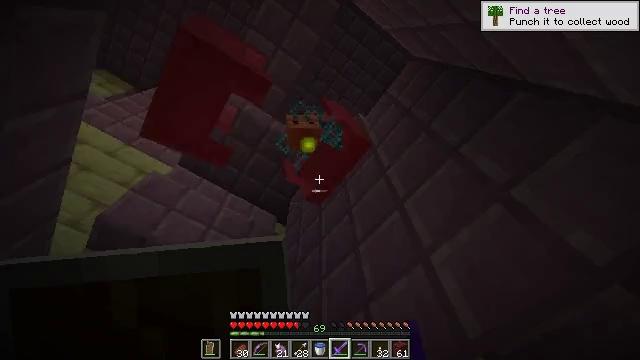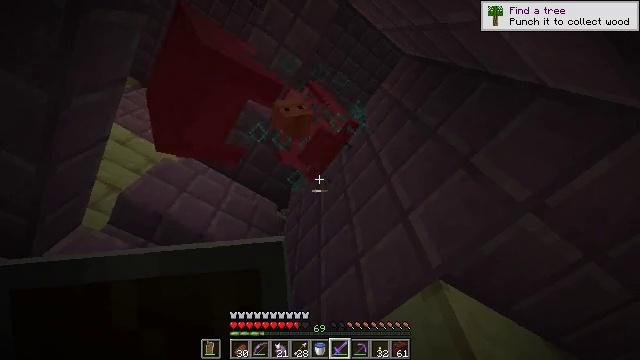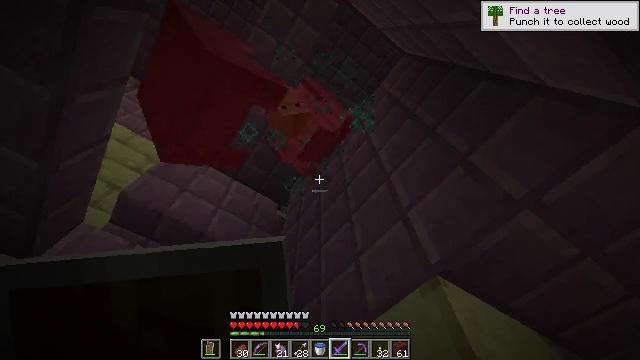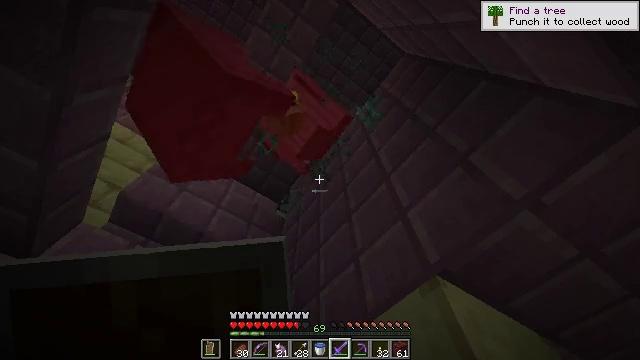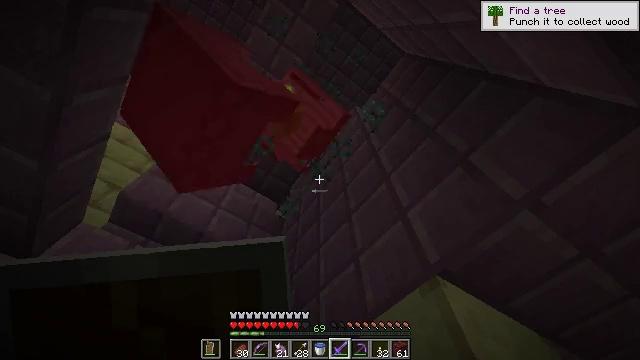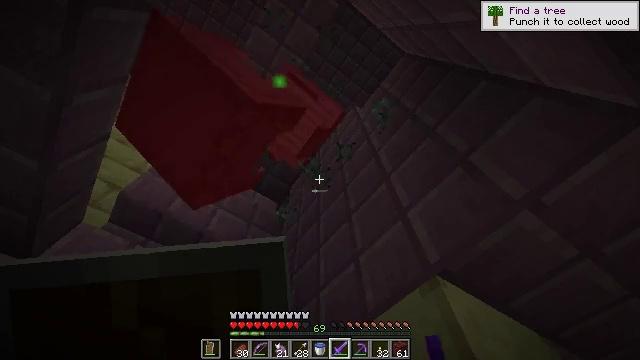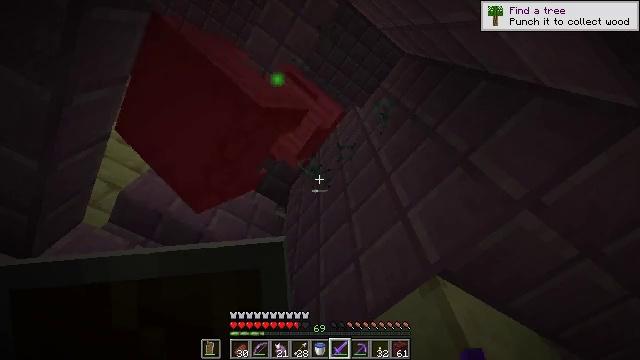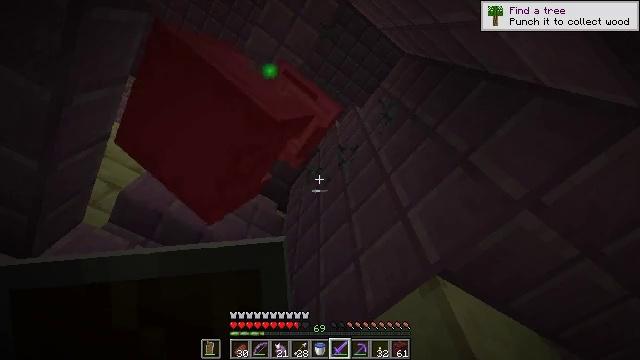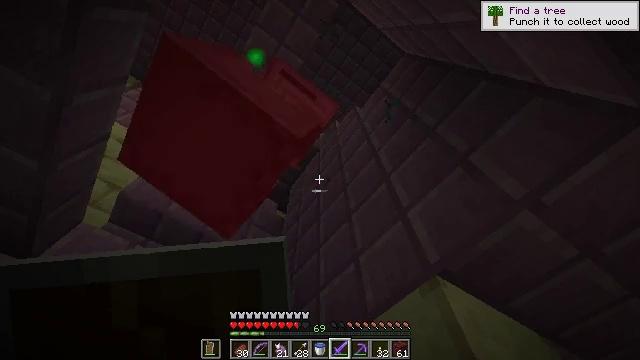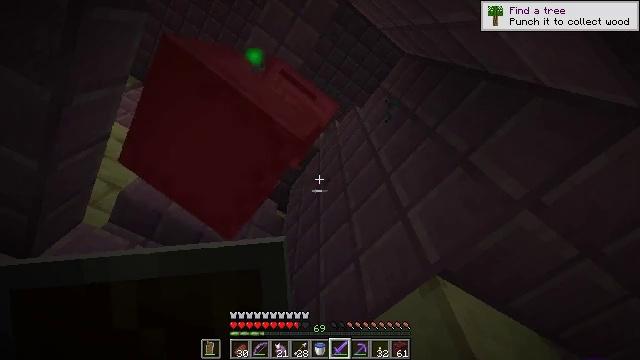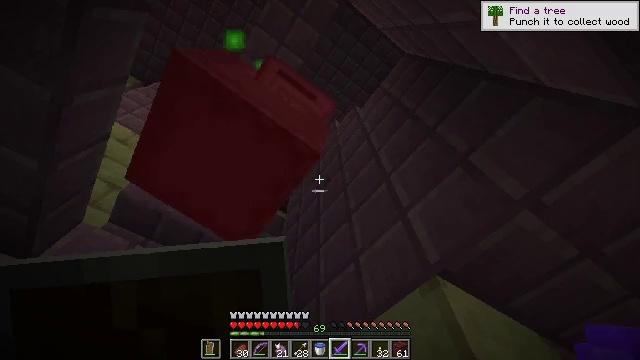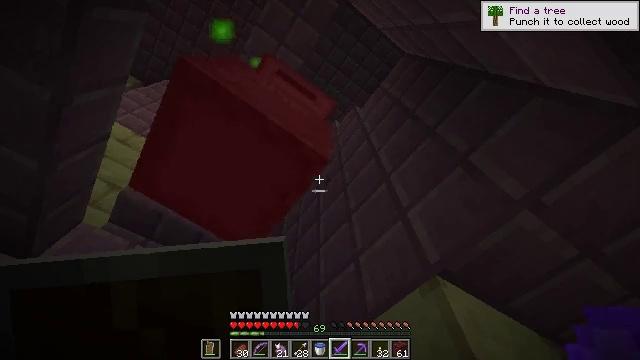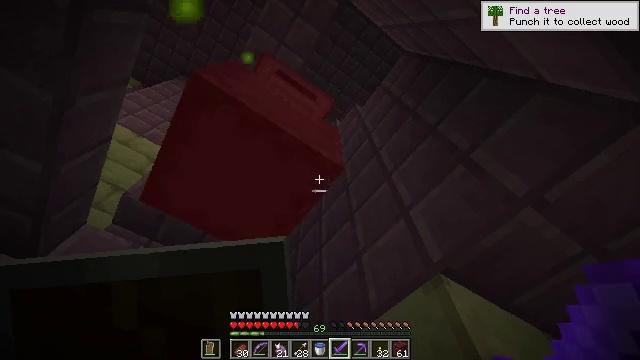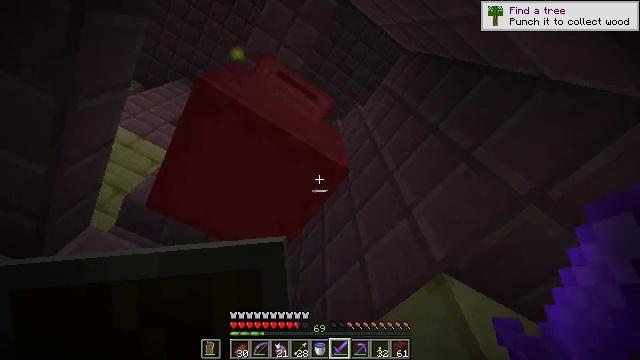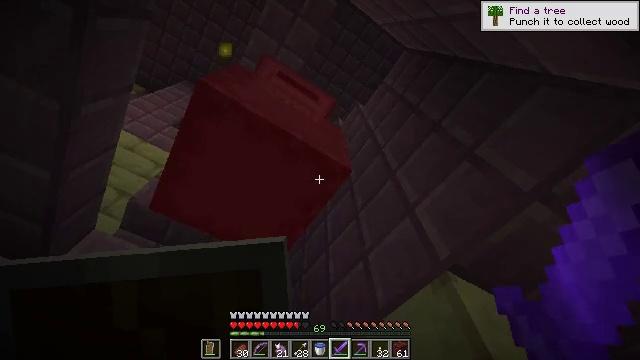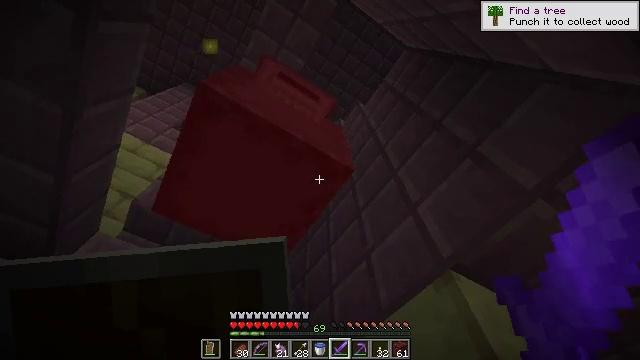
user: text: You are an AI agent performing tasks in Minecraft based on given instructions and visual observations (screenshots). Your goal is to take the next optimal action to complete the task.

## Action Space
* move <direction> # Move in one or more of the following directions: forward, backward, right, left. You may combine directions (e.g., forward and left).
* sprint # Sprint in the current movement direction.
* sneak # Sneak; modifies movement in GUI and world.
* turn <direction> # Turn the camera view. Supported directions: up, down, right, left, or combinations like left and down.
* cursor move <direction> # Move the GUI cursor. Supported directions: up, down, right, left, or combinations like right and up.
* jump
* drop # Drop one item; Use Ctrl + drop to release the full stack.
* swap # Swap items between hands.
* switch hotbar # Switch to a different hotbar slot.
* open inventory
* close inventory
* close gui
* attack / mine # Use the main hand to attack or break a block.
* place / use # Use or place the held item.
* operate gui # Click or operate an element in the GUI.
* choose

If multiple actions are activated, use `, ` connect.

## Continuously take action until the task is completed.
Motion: motion action
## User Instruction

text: Dig out the purpur block from its place.
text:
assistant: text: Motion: attack / mine
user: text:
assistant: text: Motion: attack / mine
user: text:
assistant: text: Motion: no_op
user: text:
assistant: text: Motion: no_op
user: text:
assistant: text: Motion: no_op
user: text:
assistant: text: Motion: no_op
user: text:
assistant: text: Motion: no_op
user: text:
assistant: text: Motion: no_op
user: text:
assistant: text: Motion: no_op
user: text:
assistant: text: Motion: no_op
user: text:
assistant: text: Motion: no_op
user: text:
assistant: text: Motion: no_op
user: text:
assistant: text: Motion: no_op
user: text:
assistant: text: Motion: turn left
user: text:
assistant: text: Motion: no_op
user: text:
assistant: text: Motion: no_op
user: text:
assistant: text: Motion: no_op
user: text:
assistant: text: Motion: no_op
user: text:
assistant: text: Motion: no_op
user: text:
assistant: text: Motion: no_op
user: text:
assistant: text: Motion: no_op
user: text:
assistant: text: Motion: no_op
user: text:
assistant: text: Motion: no_op
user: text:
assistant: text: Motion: no_op
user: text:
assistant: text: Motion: no_op
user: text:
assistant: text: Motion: no_op
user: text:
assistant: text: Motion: no_op
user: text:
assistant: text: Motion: no_op
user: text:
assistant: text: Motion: no_op
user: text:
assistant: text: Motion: no_op